Question: I am trying to create a "map of a city" using pygame. I want to be able to put images of buildings in specific grid coords rather than just filling them in with a color.
This is how I am creating this map grid:
'''
def clear():
for r in range(rows):
for c in range(rows):
if r%3 == 1 and c%3 == 1:
color = brown;
grid[r][c] = 1;
else:
color = white;
grid[r][c] = 0;
pygame.draw.rect(screen, color, [(margin+width)*c+margin, (margin+height)*r+margin, width, height])
pygame.display.flip();
'''
Now how do I put images of buildings in those brown colored grids at those specific locations? I've tried some of the samples online but can't seem to get them to work. Any help is appreciated.
If anyone have a good source for free sprites that I can use for pygame, please let me know. Thanks!

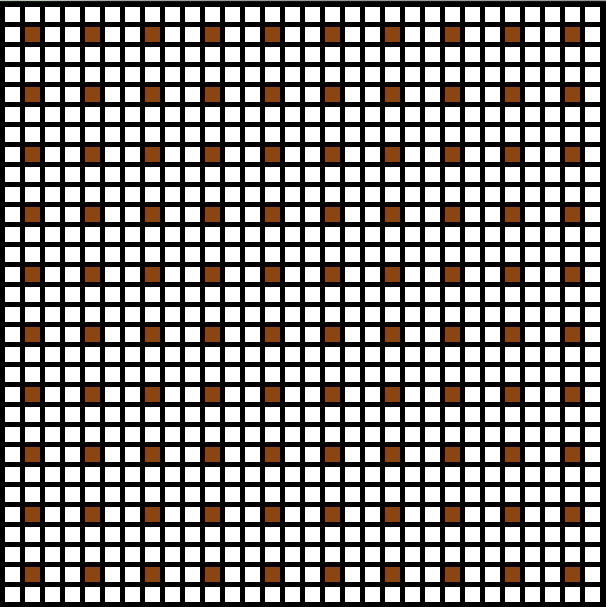
Answer: Here's an example I wrote. It uses a 'numpy' to store tile data. The code plus image is downloadable at: <URL>
- - 'Map.tiles''numpy.array'

If you want to add units/sprites that are on top of the tilemap: (Your buildings might count as this)
- - 'world2screen'
The function will add the map offset to their world coordinates. So if the map offset is (-100,0) and your unit's world coordinate is (0,0), you render at (-100,0) placing them a the top left part of the map, as expected, even though you are scrolled.